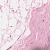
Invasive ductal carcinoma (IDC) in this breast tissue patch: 0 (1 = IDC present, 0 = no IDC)